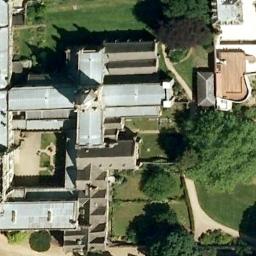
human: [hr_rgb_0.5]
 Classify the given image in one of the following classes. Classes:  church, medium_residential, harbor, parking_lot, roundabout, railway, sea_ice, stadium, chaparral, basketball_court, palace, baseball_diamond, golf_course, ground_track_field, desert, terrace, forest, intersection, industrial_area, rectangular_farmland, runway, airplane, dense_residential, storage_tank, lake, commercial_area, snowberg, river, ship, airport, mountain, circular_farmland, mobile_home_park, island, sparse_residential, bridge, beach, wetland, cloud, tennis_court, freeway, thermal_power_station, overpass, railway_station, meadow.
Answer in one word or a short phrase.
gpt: church